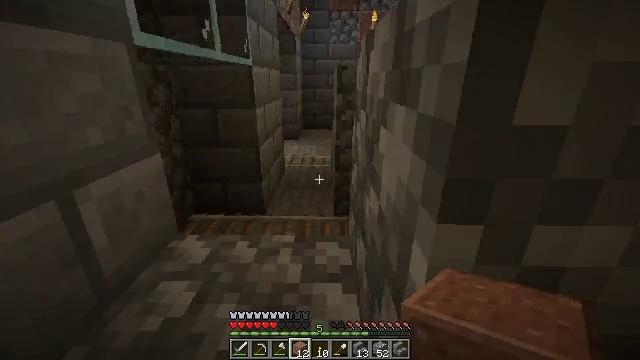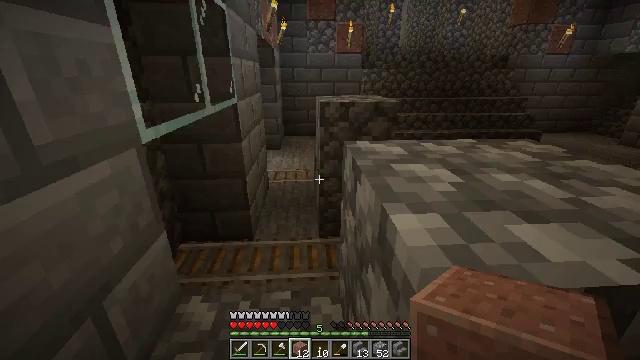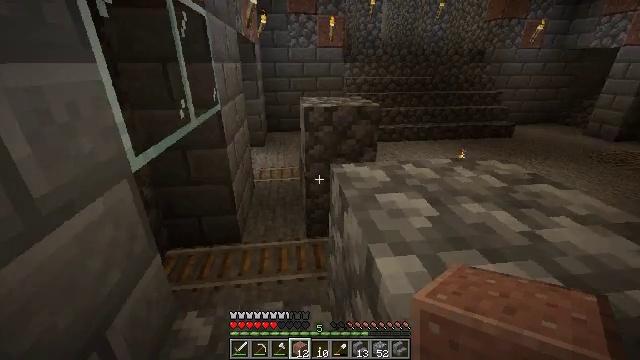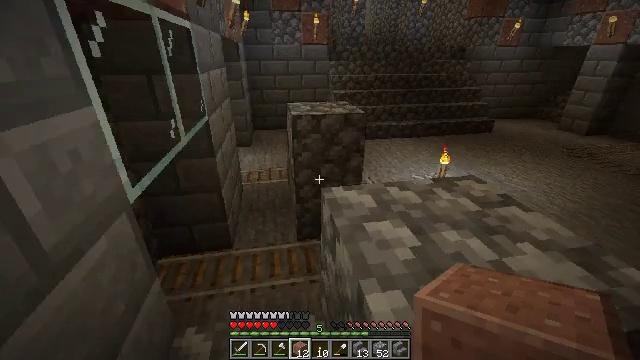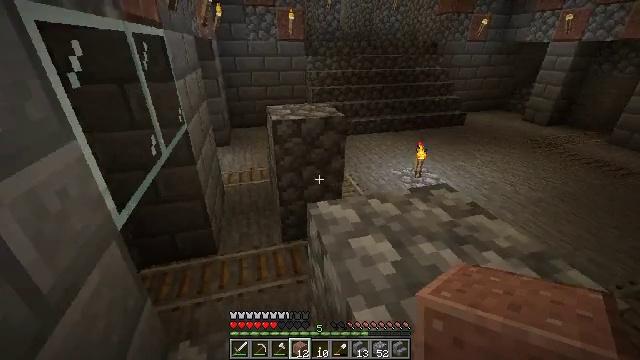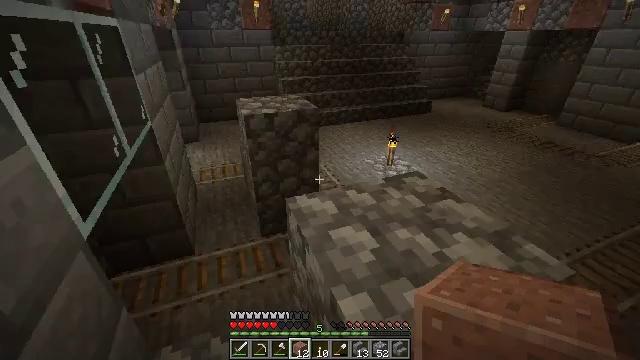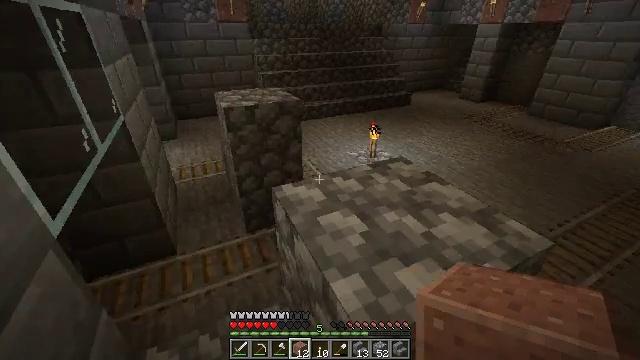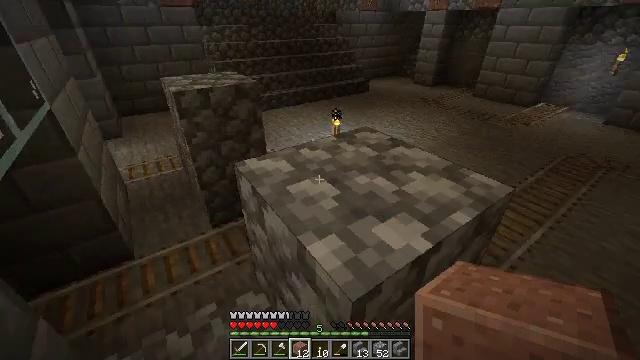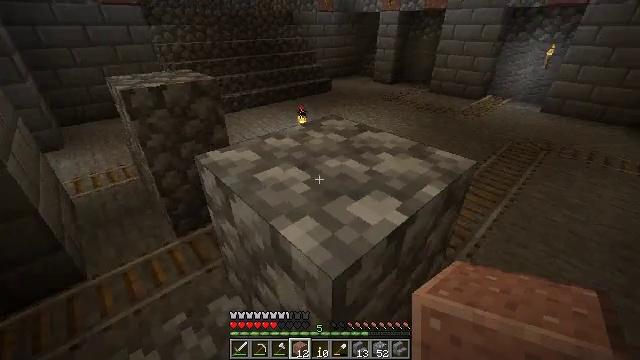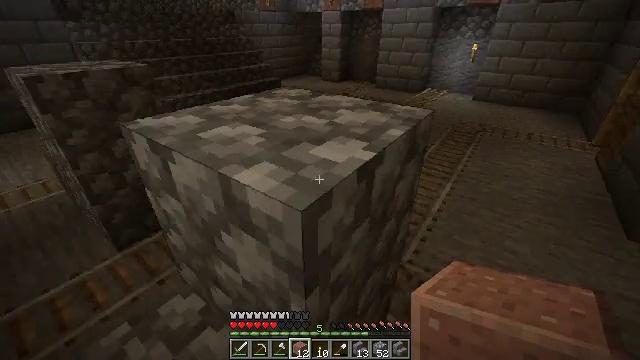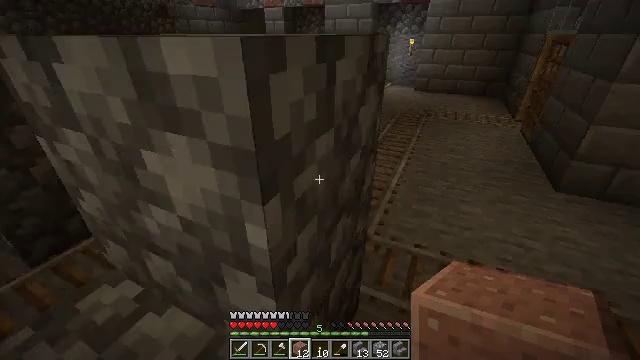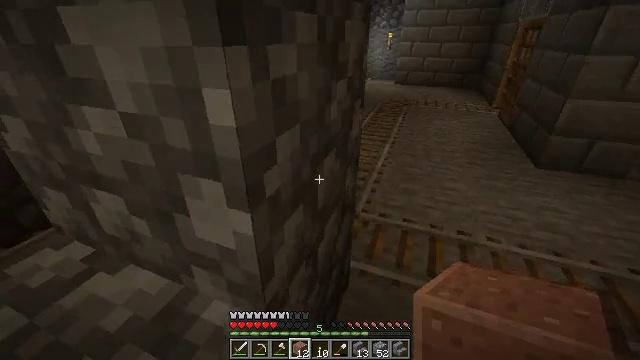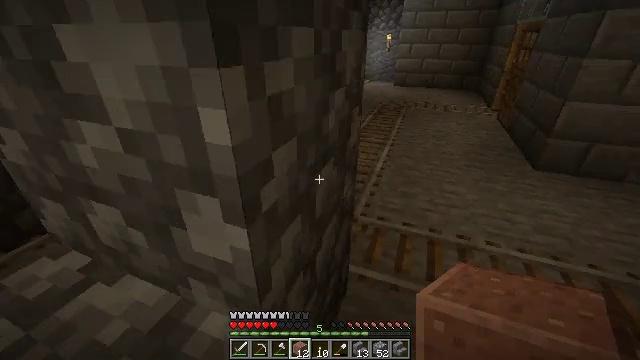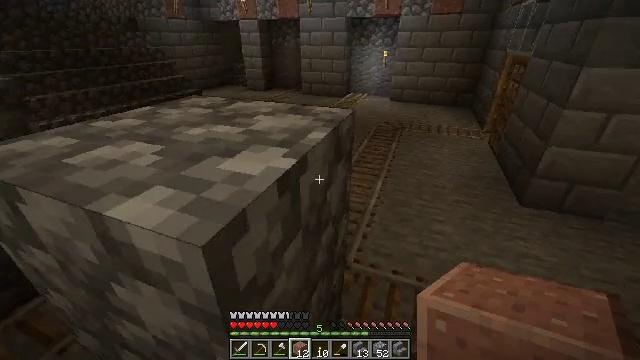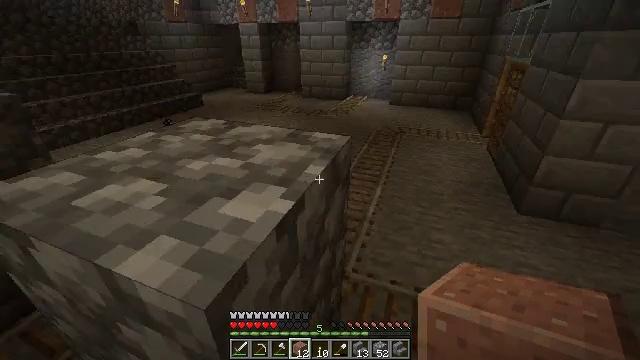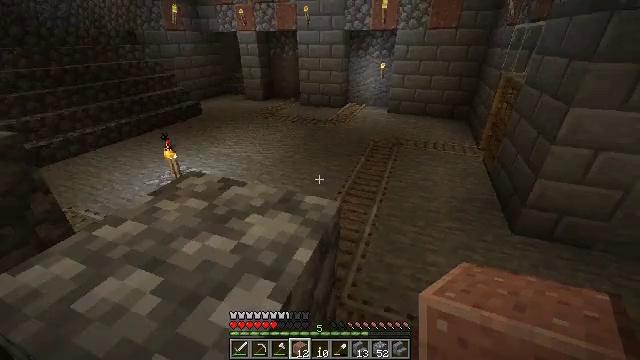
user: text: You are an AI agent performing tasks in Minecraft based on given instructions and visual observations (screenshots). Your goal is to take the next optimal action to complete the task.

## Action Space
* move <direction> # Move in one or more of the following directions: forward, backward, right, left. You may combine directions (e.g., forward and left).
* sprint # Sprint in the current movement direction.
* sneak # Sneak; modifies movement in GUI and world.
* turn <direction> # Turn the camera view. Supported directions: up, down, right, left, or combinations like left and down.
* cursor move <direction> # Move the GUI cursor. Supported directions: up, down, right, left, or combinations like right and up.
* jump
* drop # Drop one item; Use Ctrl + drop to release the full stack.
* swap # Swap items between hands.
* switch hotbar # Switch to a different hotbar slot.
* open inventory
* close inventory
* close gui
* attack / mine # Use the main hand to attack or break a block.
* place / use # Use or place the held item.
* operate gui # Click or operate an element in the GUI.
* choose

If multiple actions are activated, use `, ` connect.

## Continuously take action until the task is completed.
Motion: motion action
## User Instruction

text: Attack the polished granite to obtain it.
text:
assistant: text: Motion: move forward, turn right and down, jump
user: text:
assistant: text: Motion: move forward, turn right and down, jump
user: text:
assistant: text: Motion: move forward, turn right and down
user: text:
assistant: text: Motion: turn right and down
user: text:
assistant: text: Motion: turn right and down
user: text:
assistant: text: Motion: turn right
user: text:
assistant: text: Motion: turn right and down
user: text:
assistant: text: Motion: turn right
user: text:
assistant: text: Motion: turn right
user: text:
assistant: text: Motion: turn right
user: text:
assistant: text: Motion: turn right, jump
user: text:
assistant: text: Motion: move forward, jump
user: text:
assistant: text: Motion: move forward, jump
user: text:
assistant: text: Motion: move forward, jump
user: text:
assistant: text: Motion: move forward
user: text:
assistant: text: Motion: move forward, turn left
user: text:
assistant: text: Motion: move forward, turn left and down
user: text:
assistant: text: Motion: turn left and down
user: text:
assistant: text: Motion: turn left
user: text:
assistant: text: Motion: turn left and down
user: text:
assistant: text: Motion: turn left and down
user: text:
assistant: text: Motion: move left, turn left
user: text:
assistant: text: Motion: move left, turn left
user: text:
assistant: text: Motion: move forward and move left, turn left
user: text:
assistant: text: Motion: move forward and move left
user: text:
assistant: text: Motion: move forward and move left, turn right and up
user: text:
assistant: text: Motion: move forward and move left, turn right and up
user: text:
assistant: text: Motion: move forward
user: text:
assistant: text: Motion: move forward
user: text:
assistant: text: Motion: move forward